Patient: sex M, age 51
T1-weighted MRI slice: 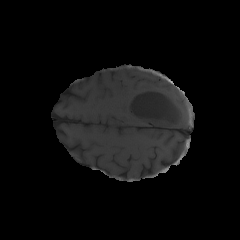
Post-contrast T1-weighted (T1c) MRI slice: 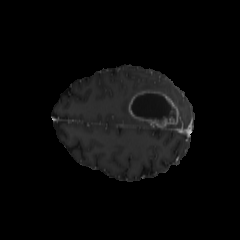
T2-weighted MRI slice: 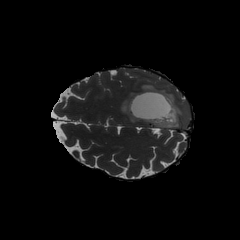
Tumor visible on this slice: yes
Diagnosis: Glioblastoma, IDH-wildtype
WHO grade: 4